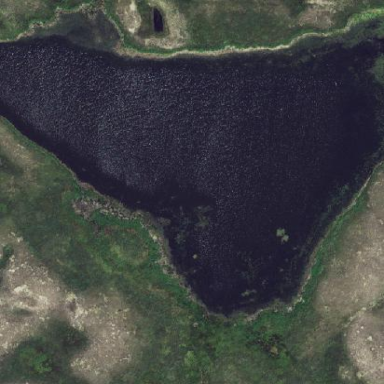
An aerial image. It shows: Beautiful lake surrounded by nature.